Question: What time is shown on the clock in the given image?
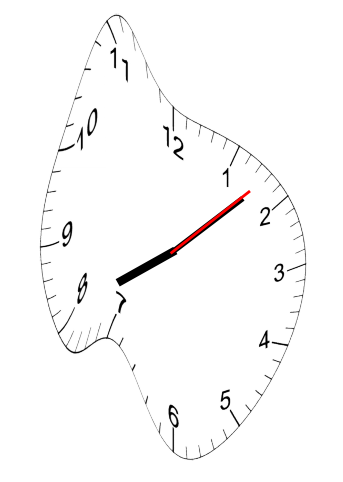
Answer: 08:08:08